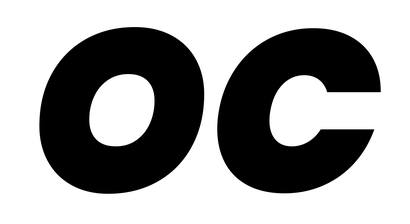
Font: Poppins-BlackItalic